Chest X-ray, AP view. Patient: 28 years old, sex F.
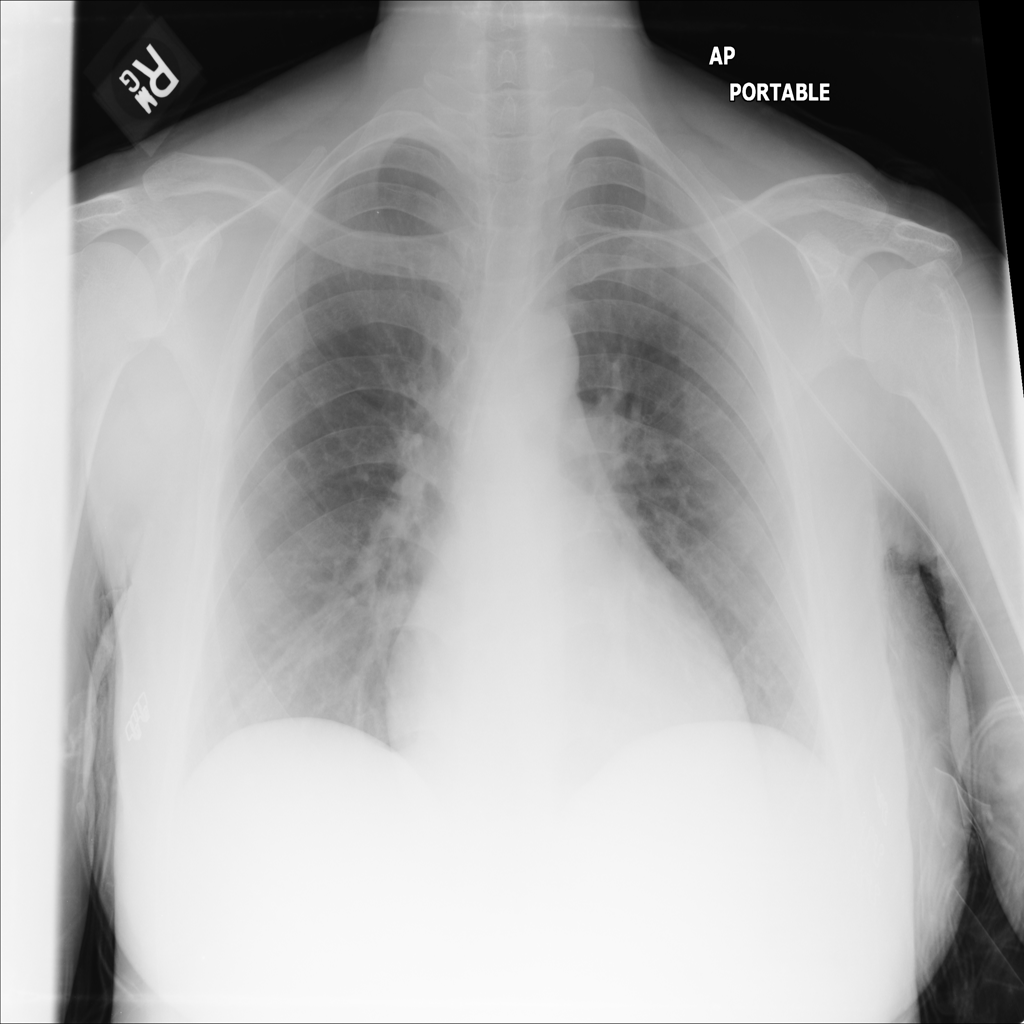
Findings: Cardiomegaly, Effusion